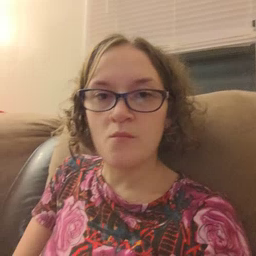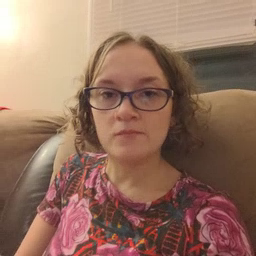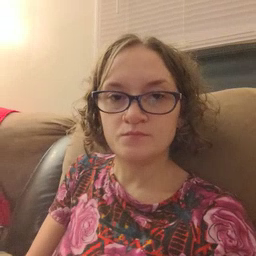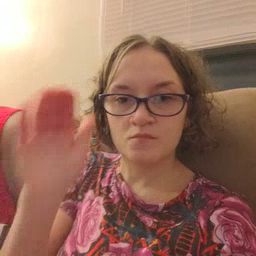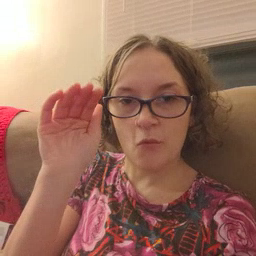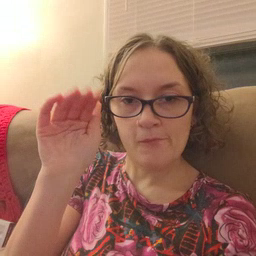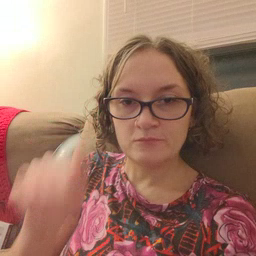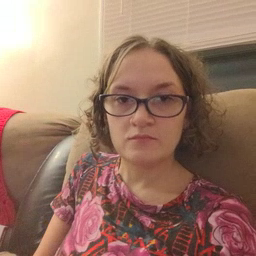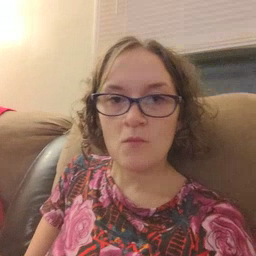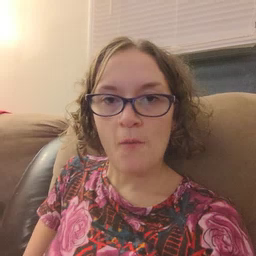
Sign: bye